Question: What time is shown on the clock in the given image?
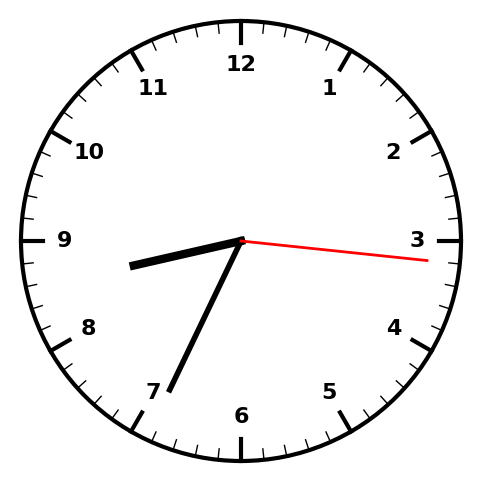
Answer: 08:34:16